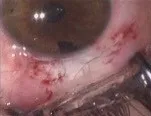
Suture of the scleral flap.
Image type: medical_photograph (other_medical_photograph)